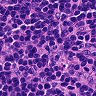
Metastatic tissue present: no